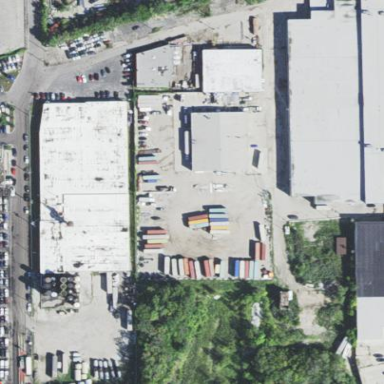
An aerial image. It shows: Commercial area.